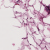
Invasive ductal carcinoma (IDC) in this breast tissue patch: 0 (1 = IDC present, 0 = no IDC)